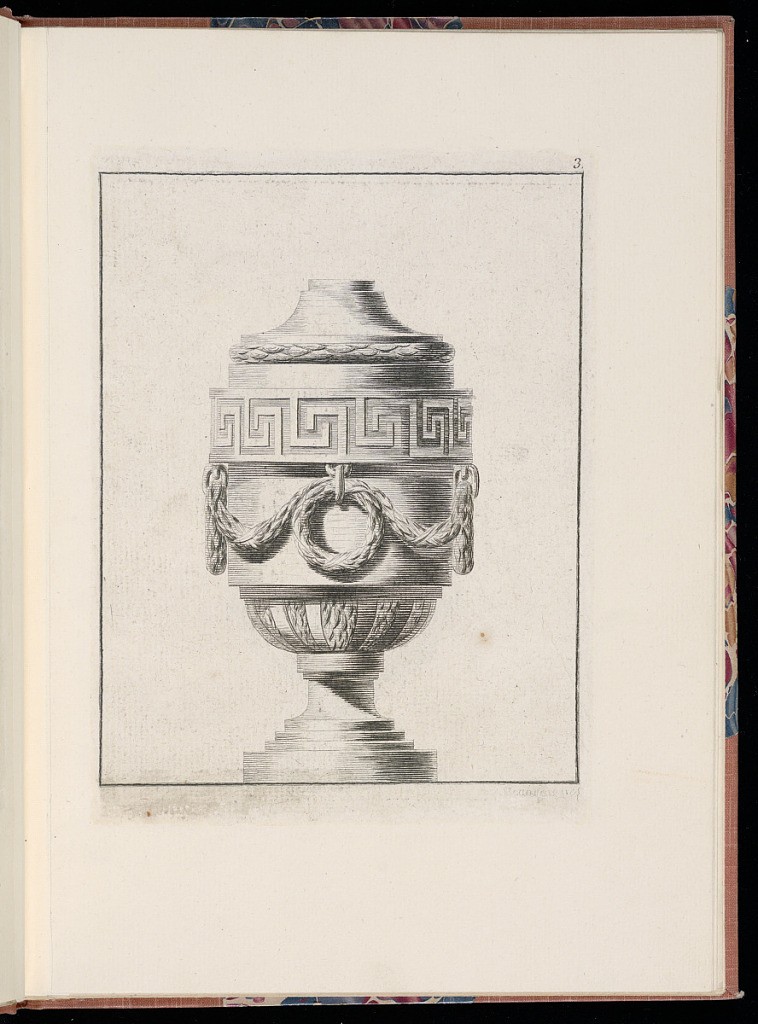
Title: Ornamental Vase Design
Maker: Jacques-Philippe de Beauvais, French, 1739 – 1781
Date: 1760
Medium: Etching on laid paper
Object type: Print
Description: Oval vase with a narrow mouth. The vase is decorated with laurel leaf, meander, garland, and wreath ornamentation. The foot is stepped and elevated on a low, simple plinth. The plate is signed and numbered, although the signature looks to be slightly burnished.